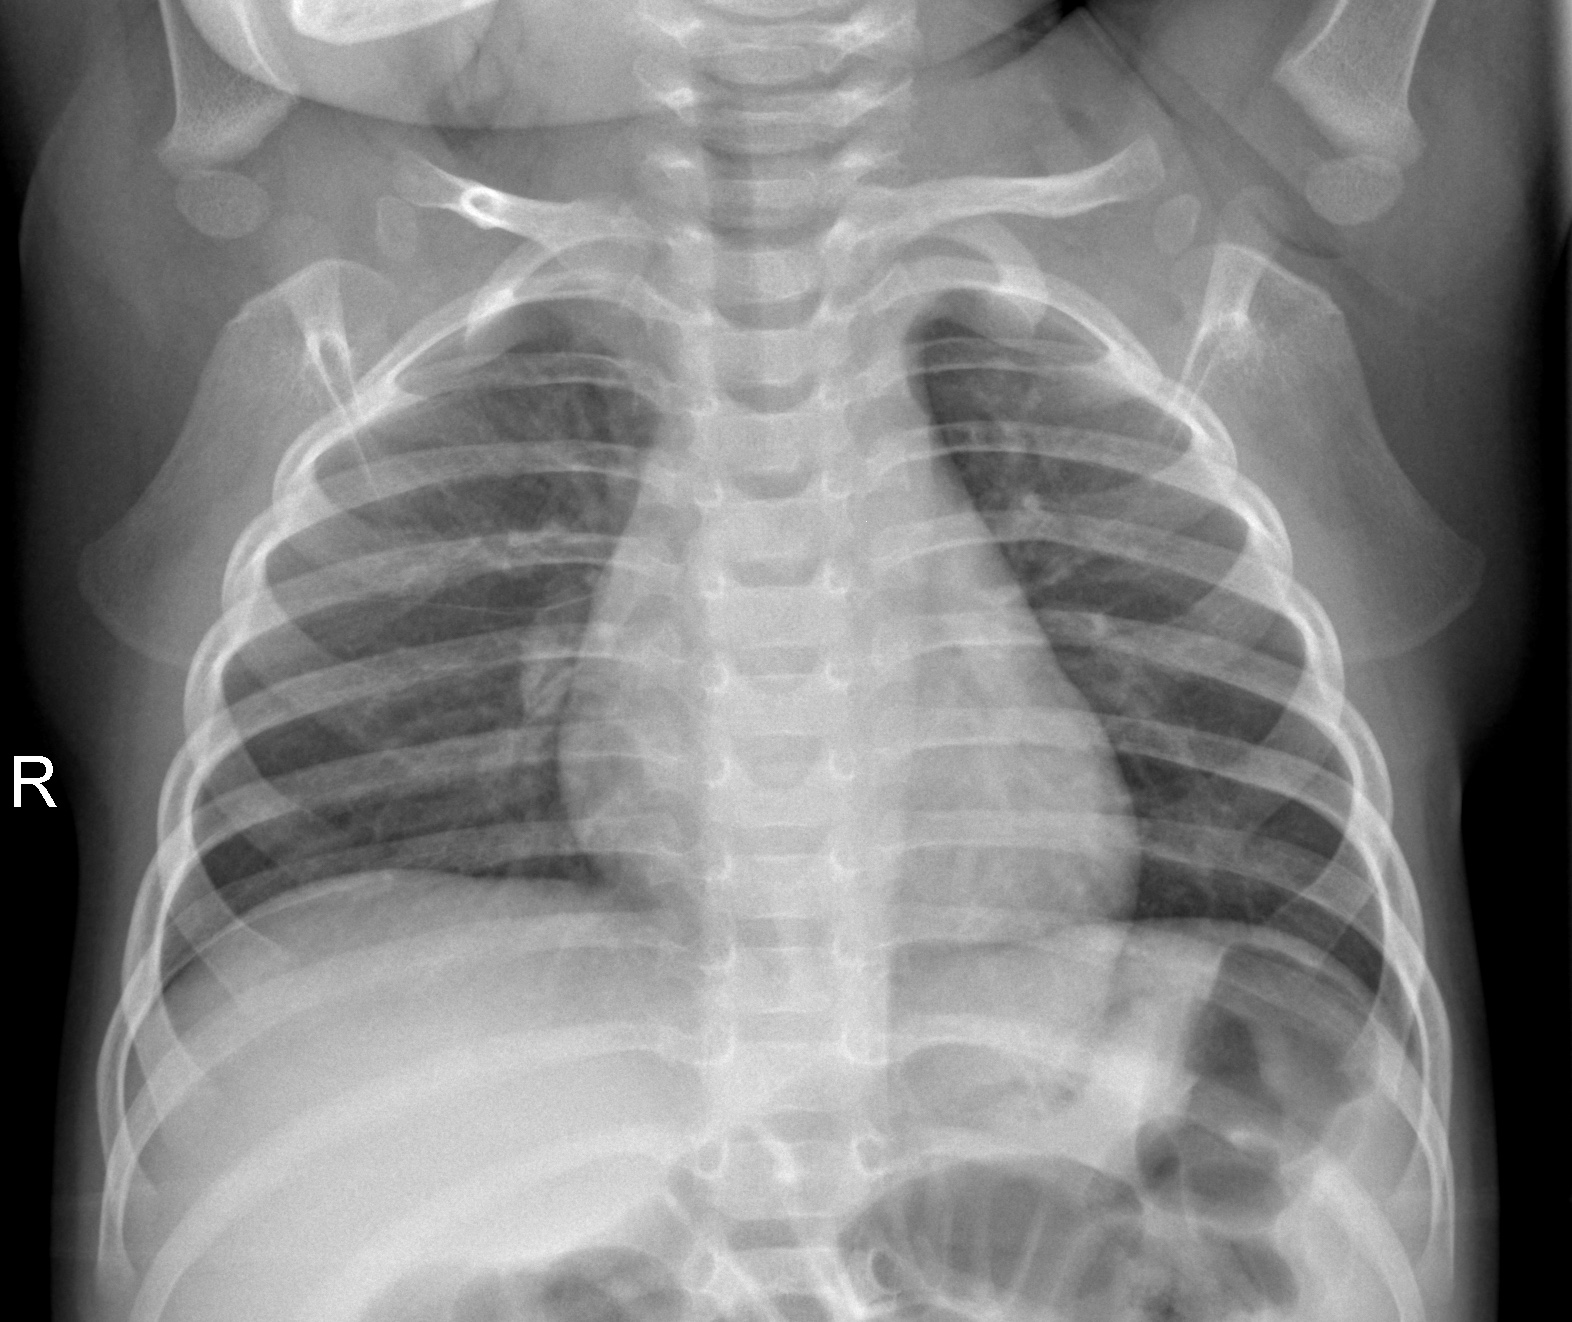
Diagnosis: NORMAL